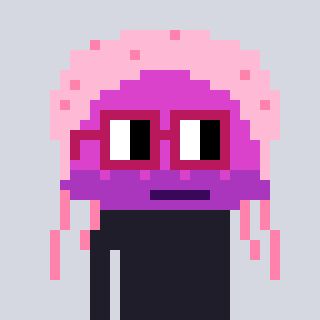
a pixel art character with square dark red glasses, a jellyfish-shaped head and a bege-colored body on a cool background